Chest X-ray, PA view. Patient: 61 years old, sex M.
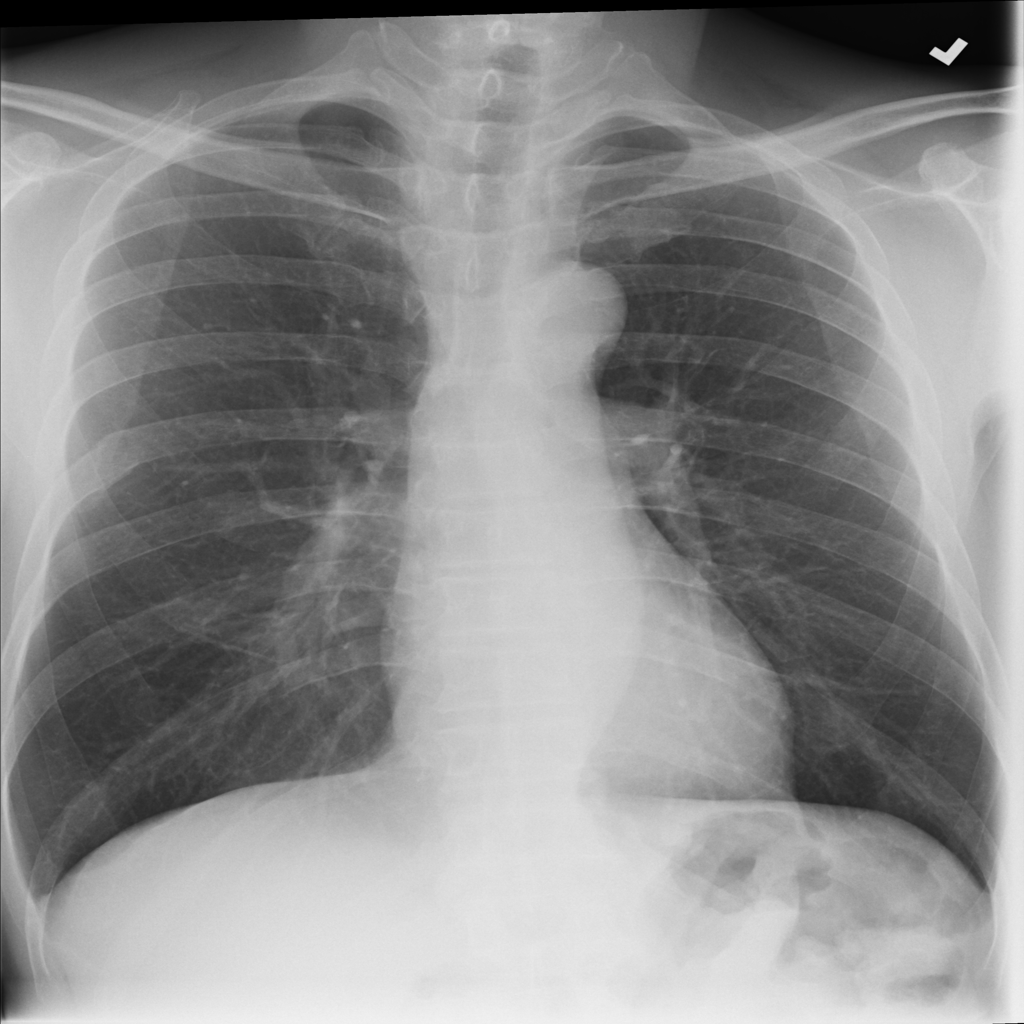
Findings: Infiltration